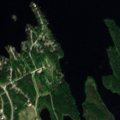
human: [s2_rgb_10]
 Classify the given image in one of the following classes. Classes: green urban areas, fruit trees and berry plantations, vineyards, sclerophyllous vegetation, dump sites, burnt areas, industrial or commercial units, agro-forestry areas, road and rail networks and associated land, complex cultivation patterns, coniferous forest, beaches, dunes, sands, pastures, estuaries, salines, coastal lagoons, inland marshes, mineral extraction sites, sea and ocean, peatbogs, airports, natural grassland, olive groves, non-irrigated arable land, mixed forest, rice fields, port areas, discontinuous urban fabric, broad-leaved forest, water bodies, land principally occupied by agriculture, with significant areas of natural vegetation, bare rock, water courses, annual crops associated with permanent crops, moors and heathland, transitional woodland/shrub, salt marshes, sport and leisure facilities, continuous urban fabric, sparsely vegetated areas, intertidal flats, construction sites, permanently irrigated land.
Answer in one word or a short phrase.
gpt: sport and leisure facilities, mixed forest, water bodies